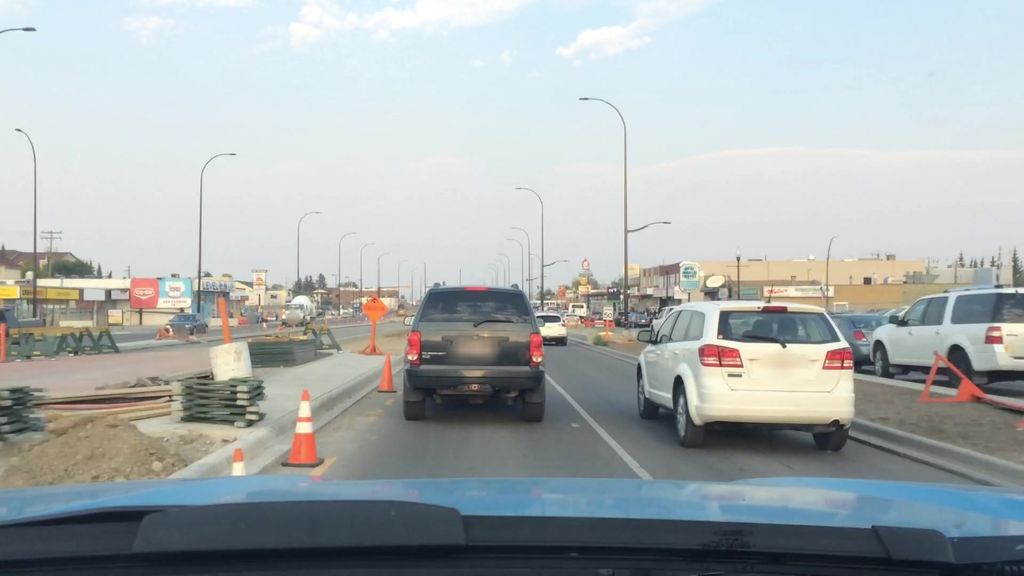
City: calgary